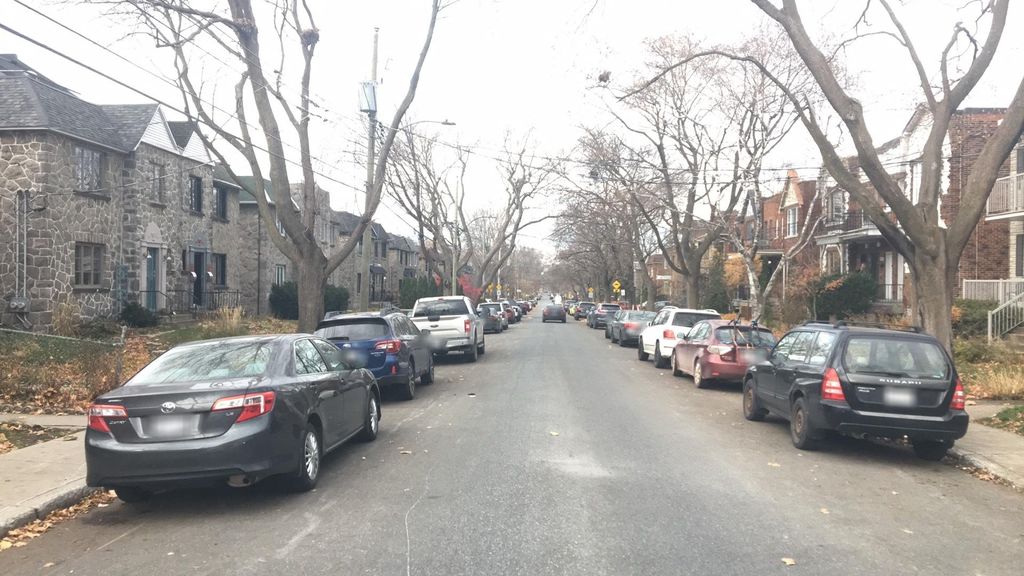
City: montreal